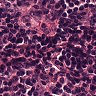
Metastatic tissue present: no